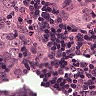
Metastatic tissue present: yes